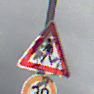
Verkehrszeichen: FussgaengerRechts
Zusatzzeichen unten: Geschwindigkeit30
Umgebung: Outdoor, Nature
Tageszeit: Midday
Wetter: Overcast
Licht: Natural
Jahreszeit: NotSpecified
Kontrast: LowContrast